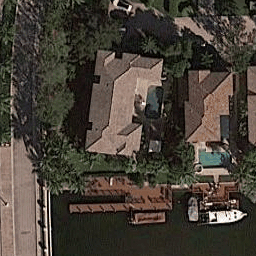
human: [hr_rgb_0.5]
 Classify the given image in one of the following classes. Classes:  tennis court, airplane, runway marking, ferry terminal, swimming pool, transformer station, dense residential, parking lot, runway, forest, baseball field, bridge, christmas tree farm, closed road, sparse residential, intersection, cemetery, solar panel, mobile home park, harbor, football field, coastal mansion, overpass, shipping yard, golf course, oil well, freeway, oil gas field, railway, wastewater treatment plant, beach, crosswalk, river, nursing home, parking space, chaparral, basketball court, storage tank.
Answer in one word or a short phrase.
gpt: coastal mansion